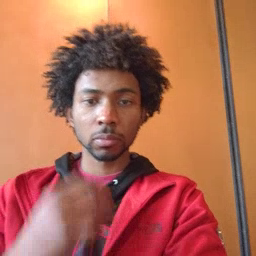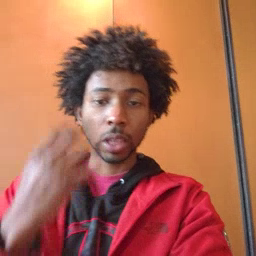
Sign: outside